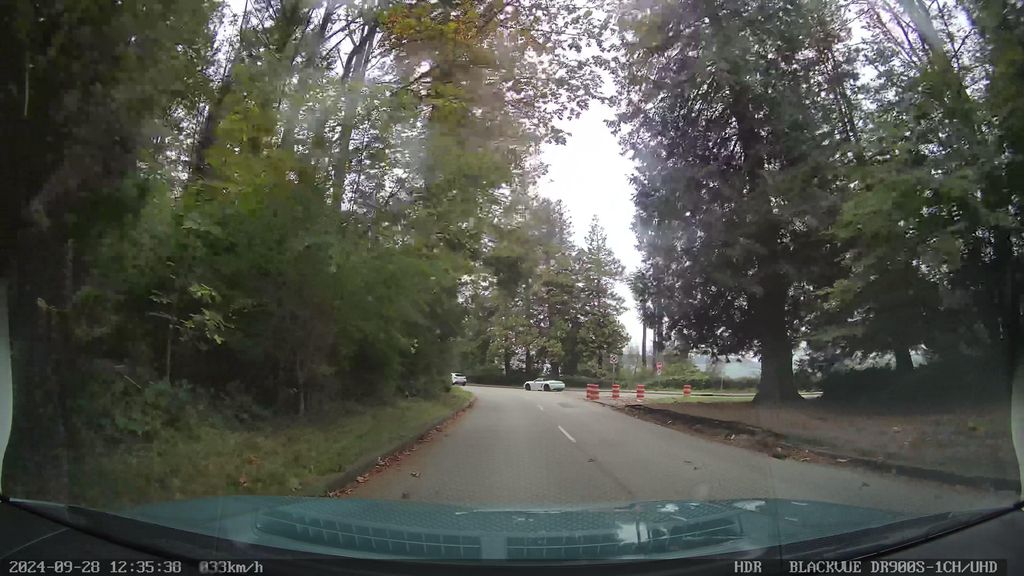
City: vancouver